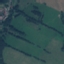
Land use / land cover: Pasture